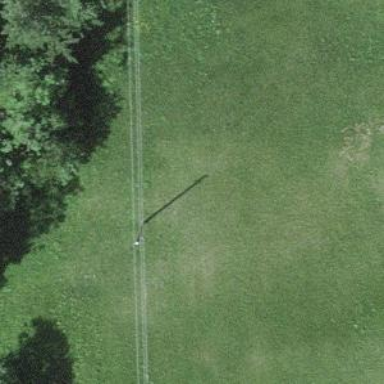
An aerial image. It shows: Minor power line.